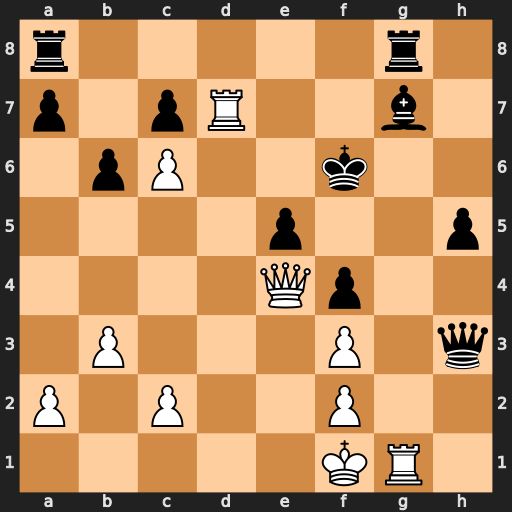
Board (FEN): r5r1/p1pR2b1/1pP2k2/4p2p/4Qp2/1P3P1q/P1P2P2/5KR1
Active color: w
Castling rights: -
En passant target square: -
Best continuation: Ke2 Bh8 Rxg8 Rxg8 Qh7 Qe6 Qh6+ Kf5 Qxh5+